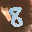
Label: 8